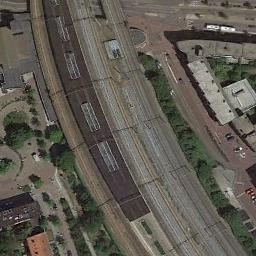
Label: railway